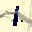
Label: 1